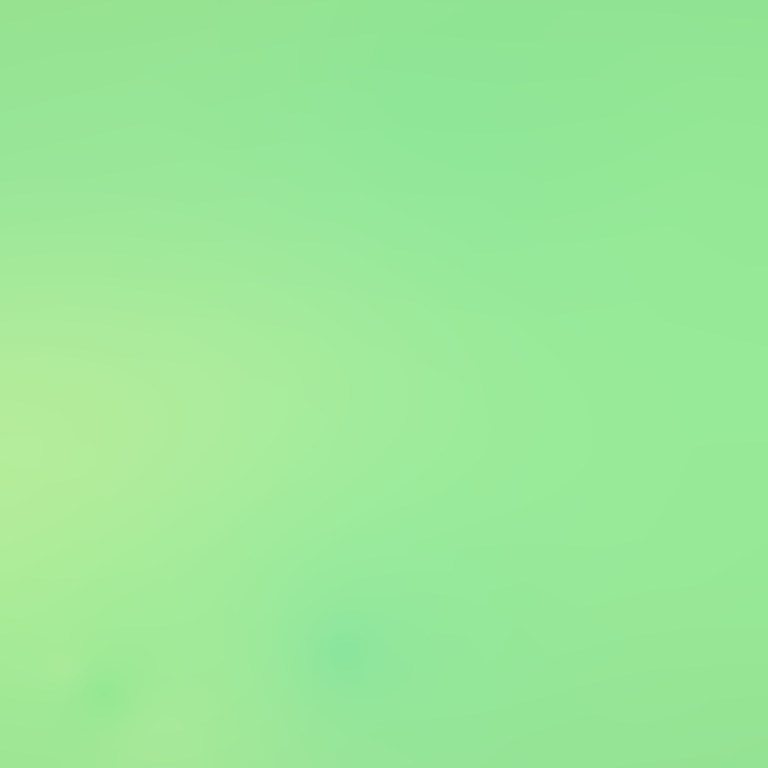
Abstract light effect, smooth gradient from soft green to light yellow, calm atmosphere, diffuse light, no room, no furniture, no objects.